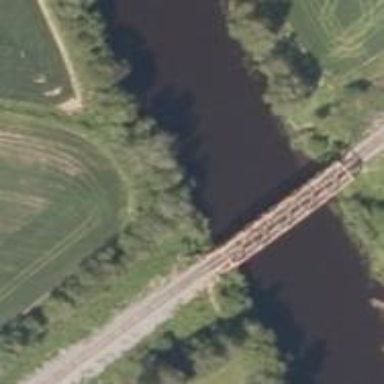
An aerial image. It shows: Bridge carrying B1 class rail track.